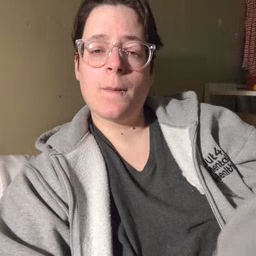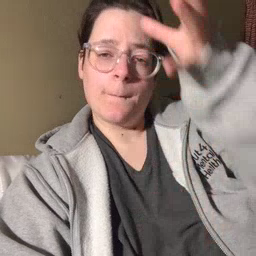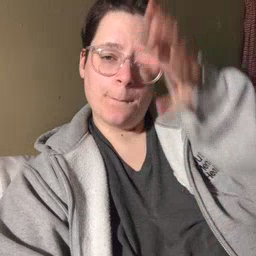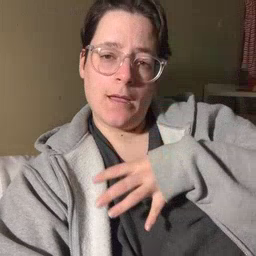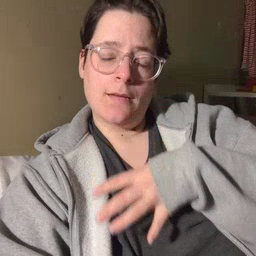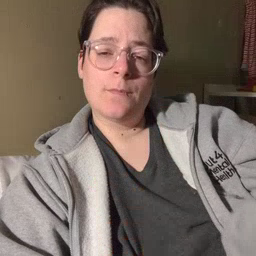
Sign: man